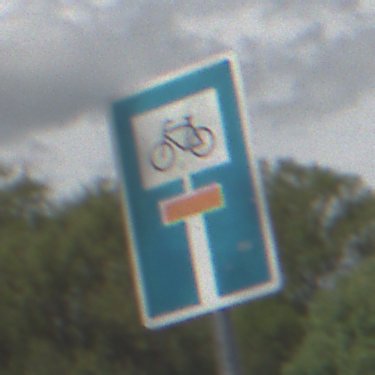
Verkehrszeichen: SackgasseRadverkehrDurchlaessig
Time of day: Midday
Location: Outdoor (Nature)
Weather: PartlyCloudy
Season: NotSpecified
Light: Natural